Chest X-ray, AP view. Patient: 51 years old, sex M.
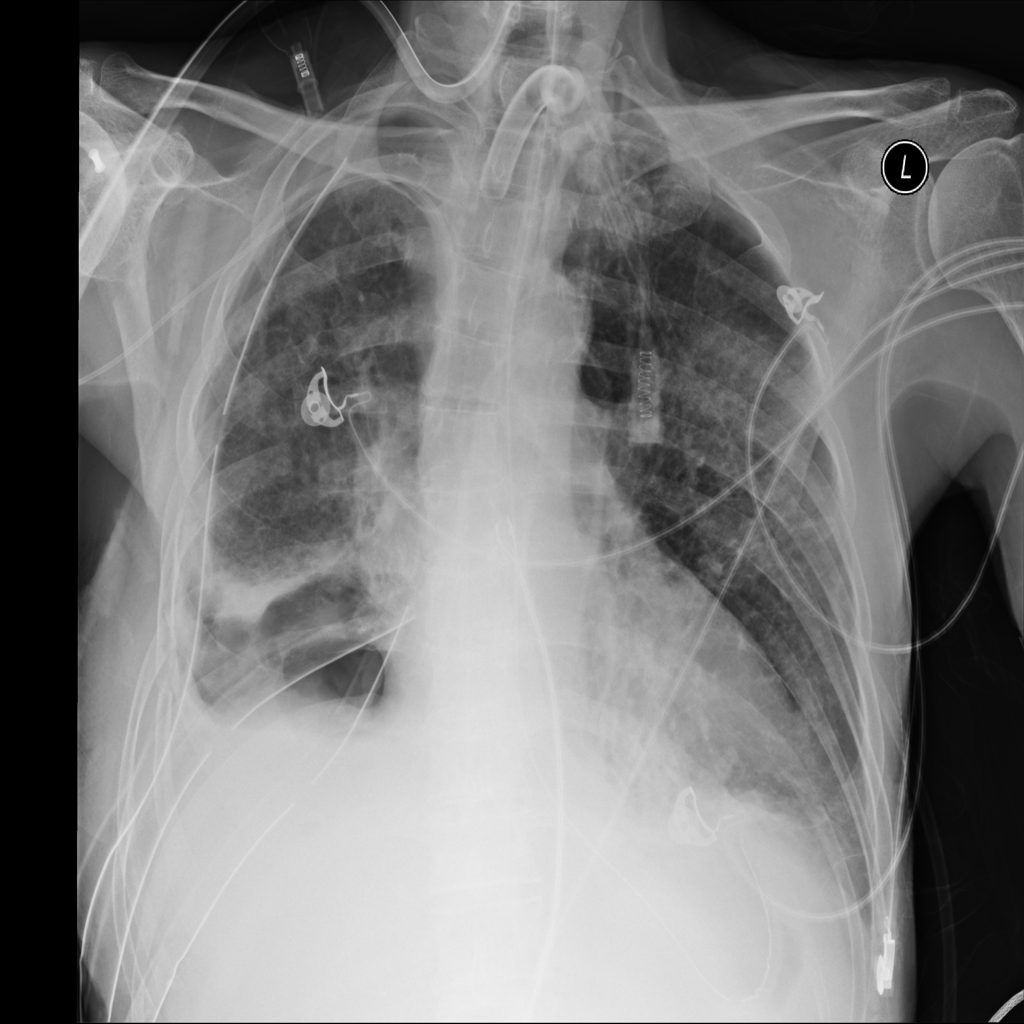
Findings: Infiltration, Pleural_Thickening, Pneumothorax